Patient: sex M, age 74
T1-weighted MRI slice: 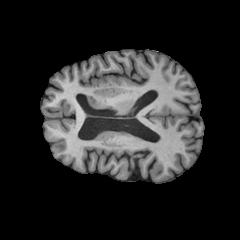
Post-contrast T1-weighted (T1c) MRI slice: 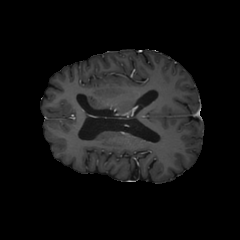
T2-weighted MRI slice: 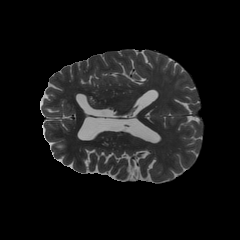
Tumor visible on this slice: no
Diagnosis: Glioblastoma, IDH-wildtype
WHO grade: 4